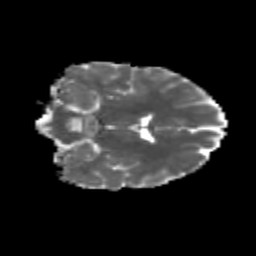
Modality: MD
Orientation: coronal
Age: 23
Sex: female
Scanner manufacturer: siemens
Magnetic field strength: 3 T
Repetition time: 3.5 s
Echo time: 0.113 s